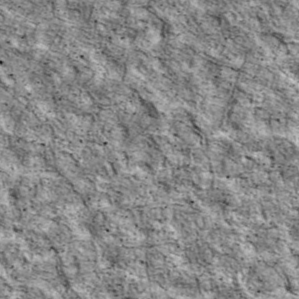
Label: non_frost